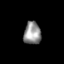
Tissue: skin
Cell type: Epithelial cells
Senescence score: 0.2794
Nuclear area (px): 379
Mean DAPI intensity: 147.752